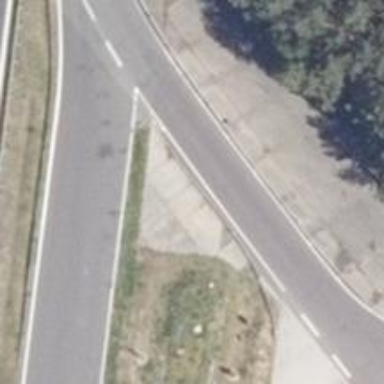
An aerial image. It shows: Asphalt parking aisle along service road.